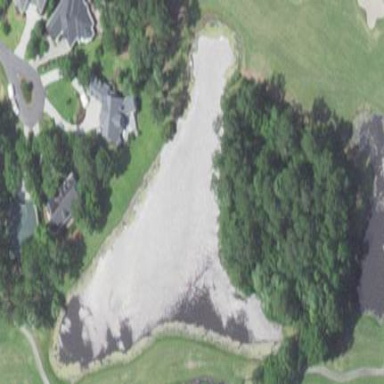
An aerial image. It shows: Picturesque scene of golf course with lateral water hazard.